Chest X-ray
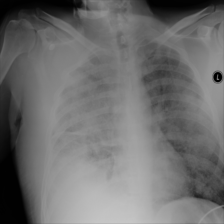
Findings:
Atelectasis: negative
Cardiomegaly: negative
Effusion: negative
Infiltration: negative
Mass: negative
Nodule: positive
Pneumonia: negative
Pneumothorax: negative
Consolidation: negative
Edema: negative
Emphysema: negative
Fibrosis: negative
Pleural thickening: negative
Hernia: negative